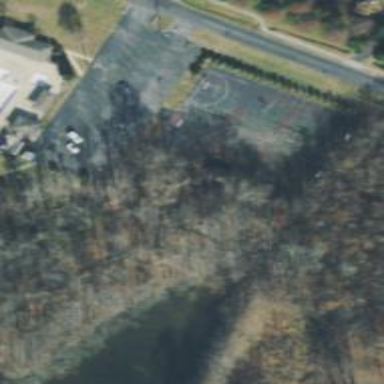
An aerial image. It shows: Basketball court on leisure land pitch.